Question: Using Devexpress or anything else can I sign a pdf file with multiple digital signatures of multiple signatories in visible form at different locations in a page?
Please see my sample code. It is working for only one digital signature and not showing the visible form of signature.

'''
[C#]
#region #export
private void Export() {
XtraReport1 report = new XtraReport1();
// Create a new X509Certificate2 object.
X509Certificate2 certificate = new X509Certificate2();
// Initialize a local certificate storage and define its options.
X509Store store = new X509Store(StoreName.My, StoreLocation.CurrentUser);
store.Open(OpenFlags.ReadOnly | OpenFlags.OpenExistingOnly);
// Initialize a certificate collection and adjust its work.
X509Certificate2Collection collection = (X509Certificate2Collection)store.Certificates;
//X509Certificate2Collection fcollection =
// (X509Certificate2Collection)collection.Find(X509FindType.FindByTimeValid, DateTime.Now, true);
//X509Certificate2Collection scollection =
// X509Certificate2UI.SelectFromCollection(fcollection, "Test Certificate Select",
// "Select a certificate from the following list to get information on that certificate",
// X509SelectionFlag.SingleSelection);
//if(scollection.Count > 0)
// certificate = scollection[0];
certificate = collection[1];
// Define the remaining PDF signature options.
report.ExportOptions.Pdf.SignatureOptions.ContactInfo = "contact info";
report.ExportOptions.Pdf.SignatureOptions.Location = "location";
report.ExportOptions.Pdf.SignatureOptions.Reason = "reason";
// Assign the created certificate to the signature options of the PDF export options.
report.ExportOptions.Pdf.SignatureOptions.Certificate = certificate;
// Export the report to a PDF file
// created in the same folder where the application's .exe file is located.
report.ExportToPdf("test.pdf");
}
#endregion #export
'''
> Please see this code I'm using in case of C# iText Sharp
'''
public string DigiSigTest(string src, string dest, X509Certificate2 pk, string reason, string location, string test_path, string WatermarkLocation, string PageNo, string PdfPassword, string SignPos, string[] Custm, string TokenPin, string[] SignImgLoc, string SignImgPath, string Printdocpath, string[] PrintPageNo)
{
PdfReader reader1 = (PdfReader)null;
PdfReader pdfReader = (PdfReader)null;
PdfStamper pdfStamper1 = (PdfStamper)null;
PdfStamper pdfStamper2 = (PdfStamper)null;
PdfReader reader2 = (PdfReader)null;
MemoryStream memoryStream1 = new MemoryStream();
MemoryStream memoryStream2 = new MemoryStream();
try
{
string str1 = src;
pdfReader = new PdfReader(src);
int num1 = 1;
int numberOfPages = pdfReader.NumberOfPages;
pdfReader.Close();
int num2 = 0;
int Width = 0;
int num3 = 0;
int Height = 0;
if ((uint)SignImgLoc.Length > 0U)
{
num2 = (int)Convert.ToDecimal(SignImgLoc[0]);
int num4 = (int)Convert.ToDecimal(SignImgLoc[1]);
int num5 = (int)Convert.ToDecimal(SignImgLoc[2]);
int num6 = (int)Convert.ToDecimal(SignImgLoc[3]);
Width = Math.Abs(num5 - num2);
Height = Math.Abs(num6 - num4);
num3 = num4 - Height;
}
if (DigiSign.IsPasswordProtected(str1))
{
byte[] bytes = Encoding.ASCII.GetBytes(PdfPassword);
pdfReader = new PdfReader(str1, bytes);
}
else
pdfReader = new PdfReader(str1);
Rectangle rect = new Rectangle((float)(int)Convert.ToDecimal(Custm[0]), (float)(int)Convert.ToDecimal(Custm[1]), (float)(int)Convert.ToDecimal(Custm[2]), (float)(int)Convert.ToDecimal(Custm[3]));
string str2 = test_path + "/pdf/" + System.IO.Path.GetFileName(dest);
PdfReader.unethicalreading = true;
if (DigiSign.IsPasswordProtected(str1))
{
byte[] bytes = Encoding.ASCII.GetBytes(PdfPassword);
reader1 = new PdfReader(str1, bytes);
}
else
reader1 = new PdfReader(str1);
pdfStamper1 = new PdfStamper(reader1, (Stream)memoryStream1, char.MinValue, true);
PdfFormField signature = PdfFormField.CreateSignature(pdfStamper1.Writer);
signature.SetWidget(rect, (PdfName)null);
signature.Flags = 4;
signature.FieldName = "Signature";
signature.SetPage();
for (int index = num1; index <= numberOfPages; ++index)
{
pdfStamper1.AddAnnotation((PdfAnnotation)signature, index);
if (PageNo == "FL")
{
pdfStamper1.AddAnnotation((PdfAnnotation)signature, numberOfPages);
break;
}
}
pdfStamper1.Close();
reader1.Close();
File.WriteAllBytes(str2, memoryStream1.ToArray());
memoryStream1.Close();
if (TokenPin.Trim() != "")
{
SecureString securePin = this.GetSecurePin(TokenPin);
RSACryptoServiceProvider privateKey = (RSACryptoServiceProvider)pk.PrivateKey;
RSACryptoServiceProvider cryptoServiceProvider = new RSACryptoServiceProvider(new CspParameters(1, privateKey.CspKeyContainerInfo.ProviderName, privateKey.CspKeyContainerInfo.KeyContainerName, new CryptoKeySecurity(), securePin));
}
if (DigiSign.IsPasswordProtected(str2))
{
byte[] bytes = Encoding.ASCII.GetBytes(PdfPassword);
reader2 = new PdfReader(str2, bytes);
}
else
reader2 = new PdfReader(str2);
pdfStamper2 = PdfStamper.CreateSignature(reader2, (Stream)memoryStream2, char.MinValue, null, true);
PdfSignatureAppearance signatureAppearance = pdfStamper2.SignatureAppearance;
if (reason.Trim() != "")
signatureAppearance.Reason = reason;
if (location.Trim() != "")
signatureAppearance.Location = location;
signatureAppearance.CertificationLevel = 0;
signatureAppearance.SignatureRenderingMode = PdfSignatureAppearance.RenderingMode.DESCRIPTION;
signatureAppearance.Acro6Layers = false;
signatureAppearance.SetVisibleSignature("Signature");
if ((uint)SignImgLoc.Length > 0U)
{
Image image = DigiSign.resizeImage(Width, Height, SignImgPath);
image.SetAbsolutePosition((float)num2, (float)num3);
for (int pageNum = num1; pageNum <= numberOfPages; ++pageNum)
{
pdfStamper2.GetOverContent(pageNum).AddImage(image);
if (PageNo == "FL")
{
pdfStamper2.GetOverContent(numberOfPages).AddImage(image);
break;
}
}
}
List<Org.BouncyCastle.X509.X509Certificate> x509CertificateList = new List<Org.BouncyCastle.X509.X509Certificate>()
{
DotNetUtilities.FromX509Certificate((System.Security.Cryptography.X509Certificates.X509Certificate) pk)
};
IExternalSignature externalSignature = (IExternalSignature)new X509Certificate2Signature(pk, "SHA-256");
MakeSignature.SignDetached(signatureAppearance, externalSignature, (ICollection<Org.BouncyCastle.X509.X509Certificate>)x509CertificateList, (ICollection<ICrlClient>)null, (IOcspClient)null, (ITSAClient)null, 0, CryptoStandard.CMS);
File.WriteAllBytes(dest, memoryStream2.ToArray());
File.Delete(str2);
pdfStamper2.Close();
reader2.Close();
return "SUCCESS";
}
catch (Exception ex)
{
return ex.Message;
}
finally
{
if (pdfStamper1 != null)
pdfStamper1.Close();
if (pdfStamper2 != null)
pdfStamper2.Close();
if (reader1 != null)
reader1.Close();
if (reader2 != null)
reader2.Close();
if (memoryStream1 != null)
memoryStream1.Close();
if (memoryStream2 != null)
memoryStream2.Close();
if (pdfReader != null)
pdfReader.Close();
}
}
'''
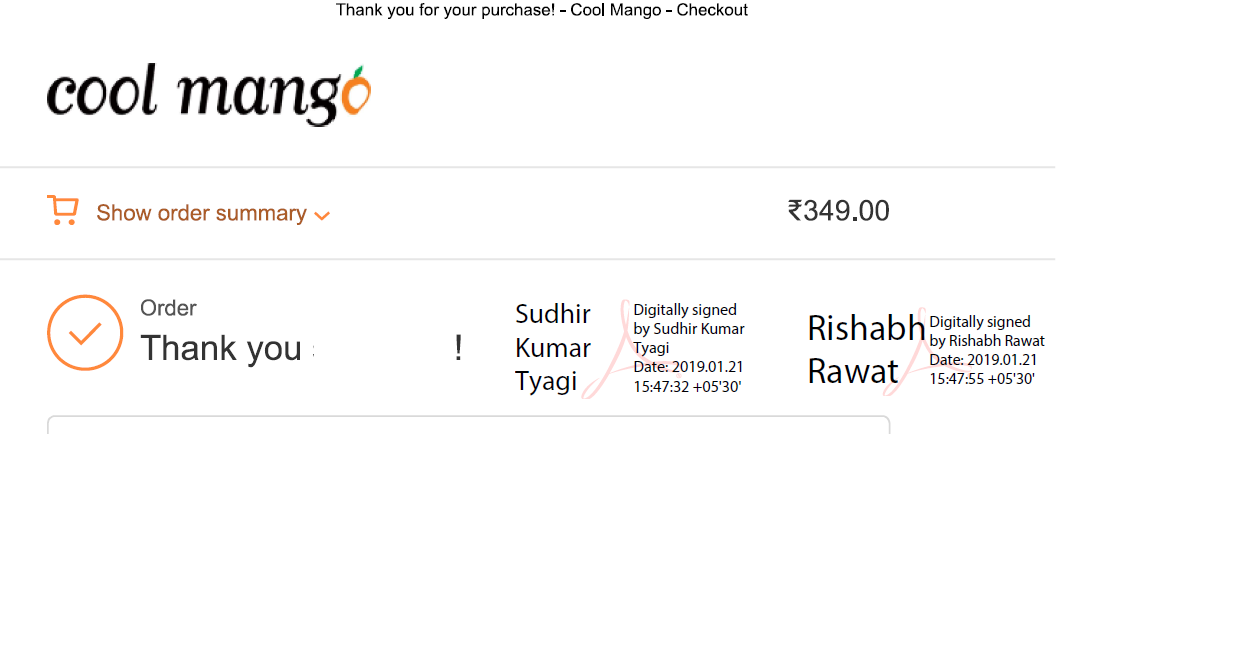
Answer: As per mkl says,
I have replace
'signature.FieldName = "Signature";'
to
'signature.FieldName = (pk.GetNameInfo(X509NameType.SimpleName, false)).Replace(' ', '_');'
AND
'signatureAppearance.SetVisibleSignature("Signature1");'
to
'signatureAppearance.SetVisibleSignature((pk.GetNameInfo(X509NameType.SimpleName, false)).Replace(' ', '_'));'
Thank you mkl.